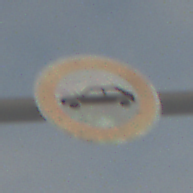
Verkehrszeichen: VerbotPersonenkraftwagen
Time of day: MorningAfternoon
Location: Outdoor (Nature)
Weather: Overcast
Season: Winter
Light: Natural